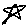
Label: star